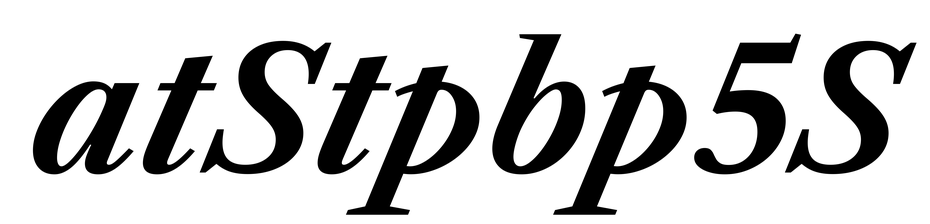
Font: LibreCaslonText-Italic_Bold_Italic